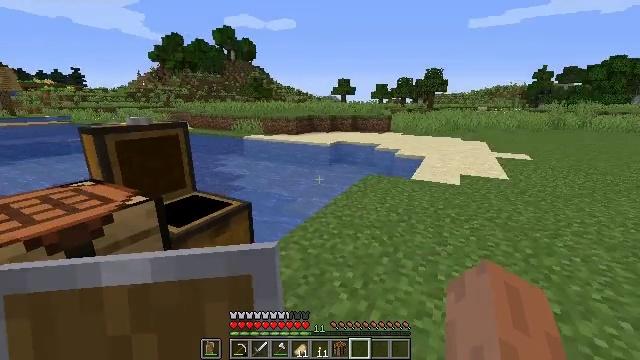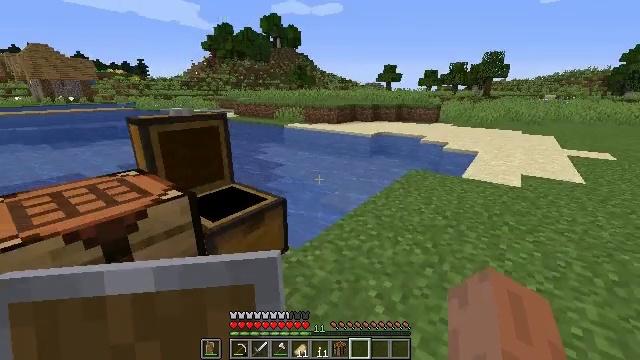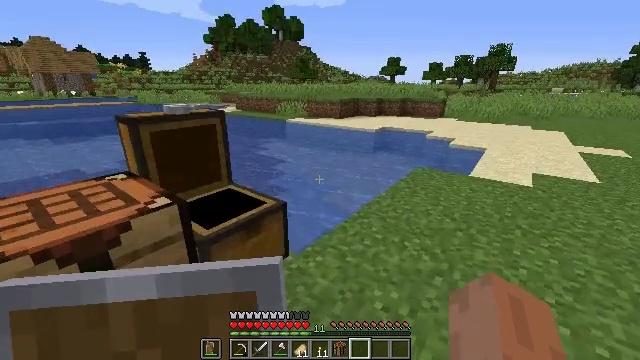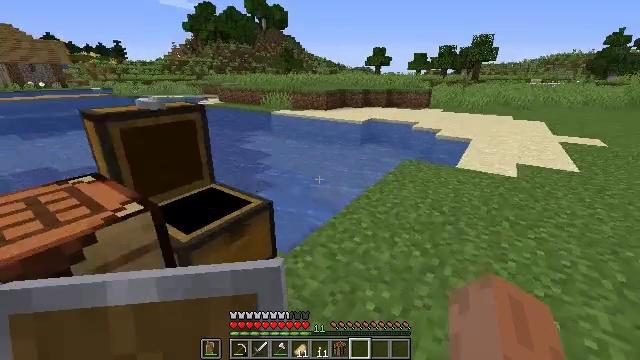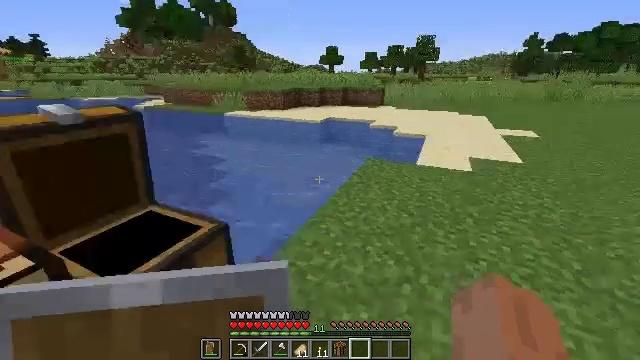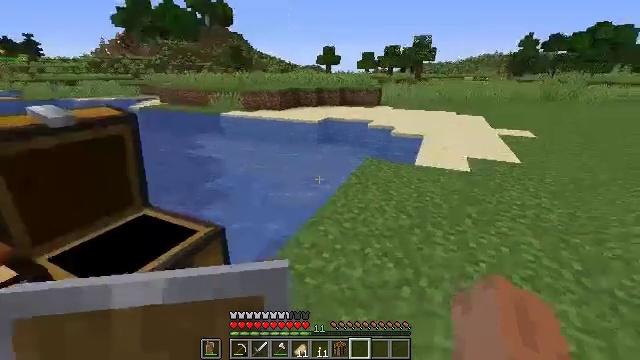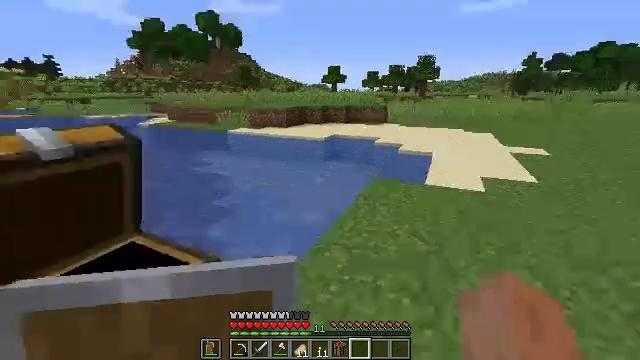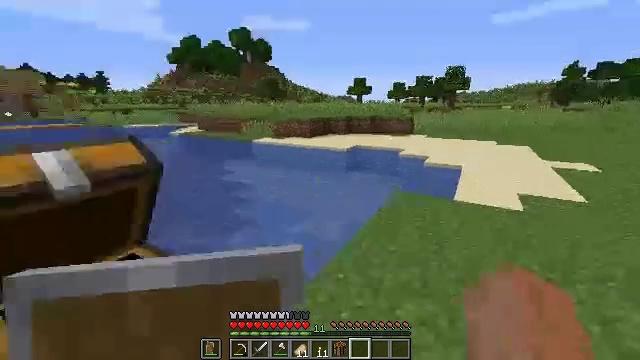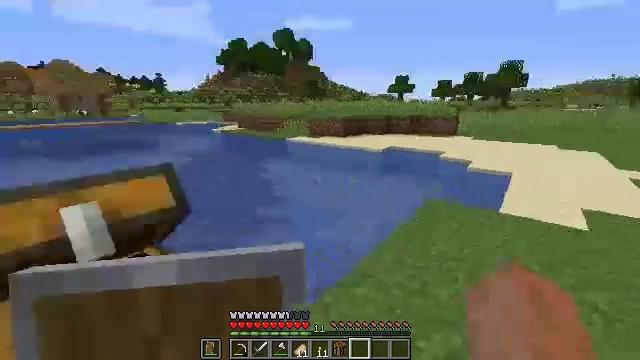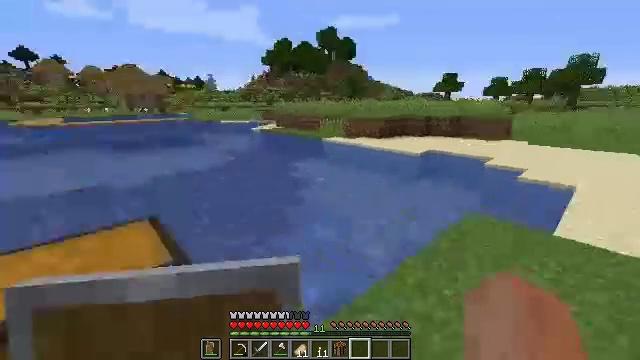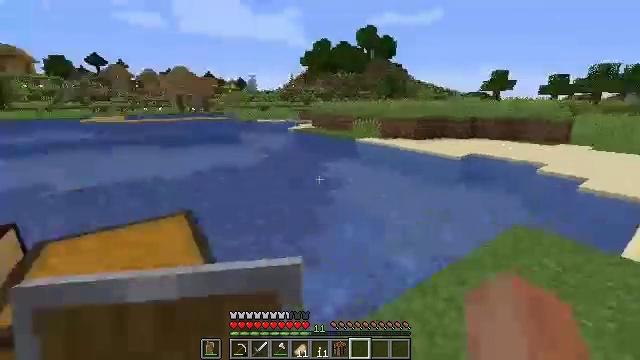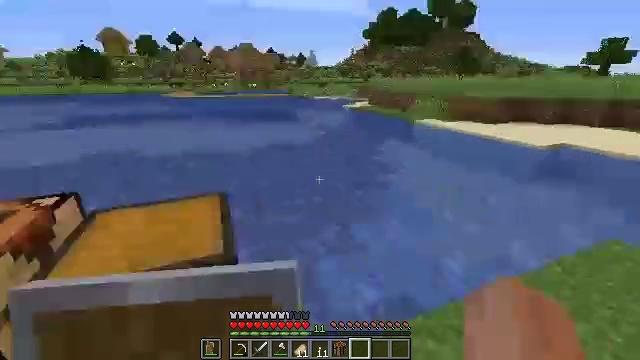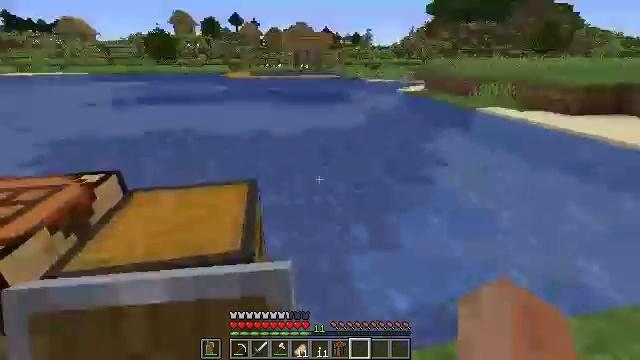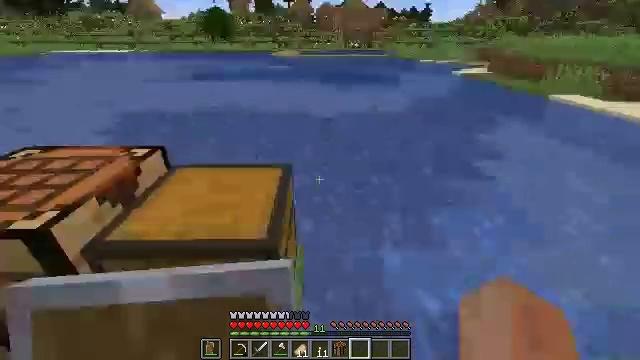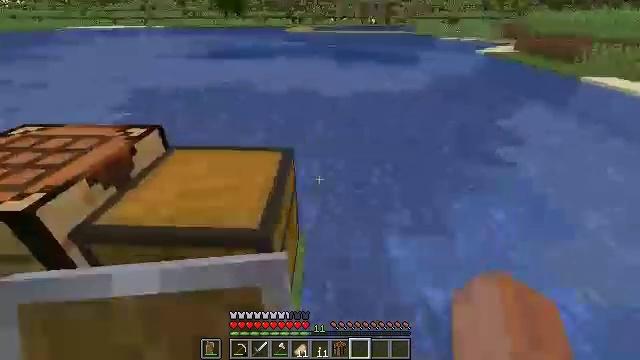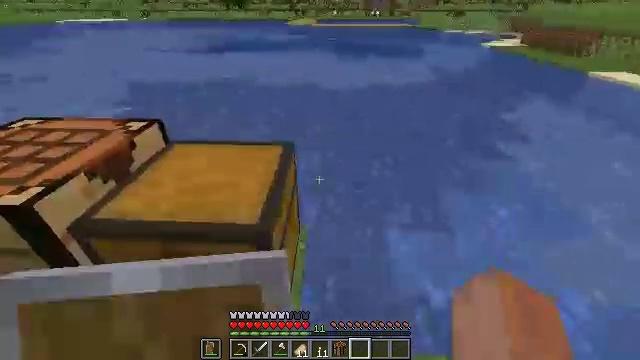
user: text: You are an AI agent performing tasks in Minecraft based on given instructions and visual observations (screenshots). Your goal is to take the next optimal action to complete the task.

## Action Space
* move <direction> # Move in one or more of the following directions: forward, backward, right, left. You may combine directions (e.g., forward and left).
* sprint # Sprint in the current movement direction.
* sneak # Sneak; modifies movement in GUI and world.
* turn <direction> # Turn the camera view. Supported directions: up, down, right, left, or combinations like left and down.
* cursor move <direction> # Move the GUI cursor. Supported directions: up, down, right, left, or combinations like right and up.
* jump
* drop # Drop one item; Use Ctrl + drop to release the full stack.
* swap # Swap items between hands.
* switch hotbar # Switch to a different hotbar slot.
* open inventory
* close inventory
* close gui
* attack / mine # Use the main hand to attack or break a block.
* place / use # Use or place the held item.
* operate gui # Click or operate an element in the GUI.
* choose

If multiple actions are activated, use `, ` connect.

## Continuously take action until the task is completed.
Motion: motion action
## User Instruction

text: Remove a wooden axe from the inventory.
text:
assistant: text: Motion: move forward, turn left and down
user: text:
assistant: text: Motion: move forward, turn down
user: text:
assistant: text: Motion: move forward, turn right and down
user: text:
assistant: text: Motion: move forward, turn right
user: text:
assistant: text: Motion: move forward
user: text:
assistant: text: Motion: move forward and move right, turn left and up
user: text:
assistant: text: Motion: move forward and move right, turn left and up
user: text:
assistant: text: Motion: move forward and move right, turn left
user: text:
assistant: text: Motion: move forward and move right, turn left
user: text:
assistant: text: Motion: move forward, turn left
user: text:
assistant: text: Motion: move forward, turn left and down
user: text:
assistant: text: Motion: move forward, turn left and down
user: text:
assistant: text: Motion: turn left and down
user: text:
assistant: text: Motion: turn left and down
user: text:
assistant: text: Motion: turn down
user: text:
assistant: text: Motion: turn left
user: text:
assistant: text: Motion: move back and move left
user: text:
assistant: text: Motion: move back and move left, turn left
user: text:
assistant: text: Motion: move back and move left, turn up
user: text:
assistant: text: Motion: move back and move left, turn right and up
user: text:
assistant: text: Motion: move back and move left, turn right and up
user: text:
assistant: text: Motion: turn right and up
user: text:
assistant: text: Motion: turn right and up
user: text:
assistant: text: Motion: turn right and up
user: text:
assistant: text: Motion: move right
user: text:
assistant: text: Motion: move right
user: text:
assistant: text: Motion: move forward and move right, turn left
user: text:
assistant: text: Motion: move forward and move right, turn left
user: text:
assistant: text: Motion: move forward and move right, turn left
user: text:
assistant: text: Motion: move forward, turn left